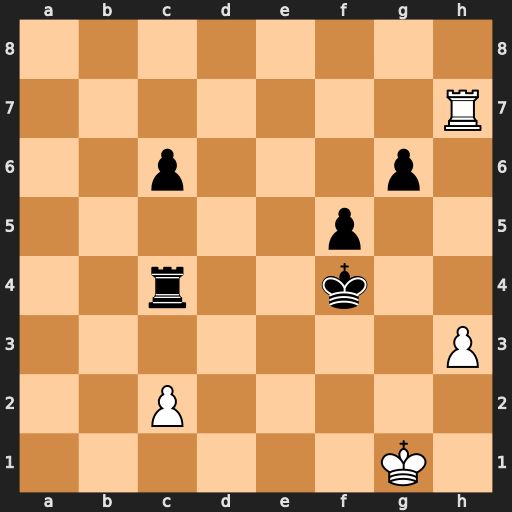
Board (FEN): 8/7R/2p3p1/5p2/2r2k2/7P/2P5/6K1
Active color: w
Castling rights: -
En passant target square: -
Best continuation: Rh4+ Ke5 Rxc4